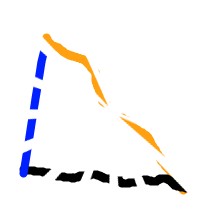
Shape: triangle